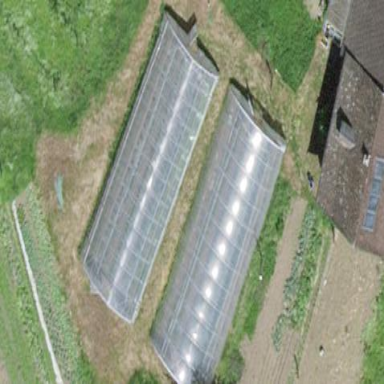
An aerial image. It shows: Greenhouse.